Interaction volume radius: 5 \u00c5
Interaction volume height: 10 \u00c5
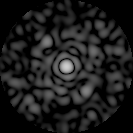
Disorder parameter: 0.8391